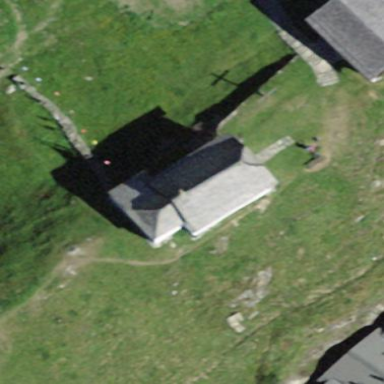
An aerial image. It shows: Chapel that serves as place of worship.